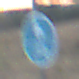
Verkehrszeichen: GemeinsamerGehUndRadweg
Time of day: SunriseSunset
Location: Outdoor (Nature)
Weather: Clear
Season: Winter
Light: Natural